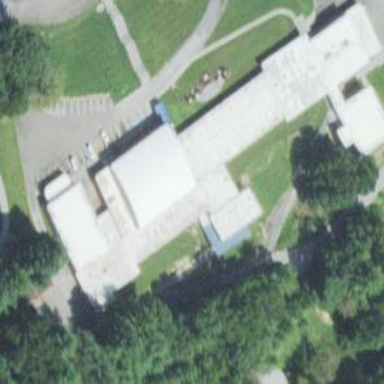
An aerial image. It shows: School.